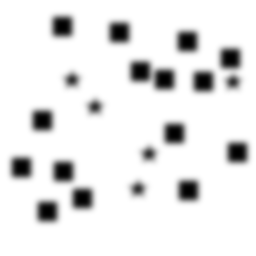
Squares: 15
Triangles: 0
Stars: 5
Total shapes: 20